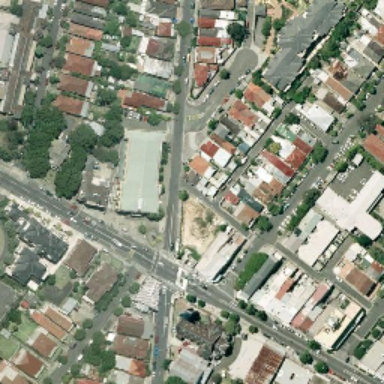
In this area an x-shaped road passes by .